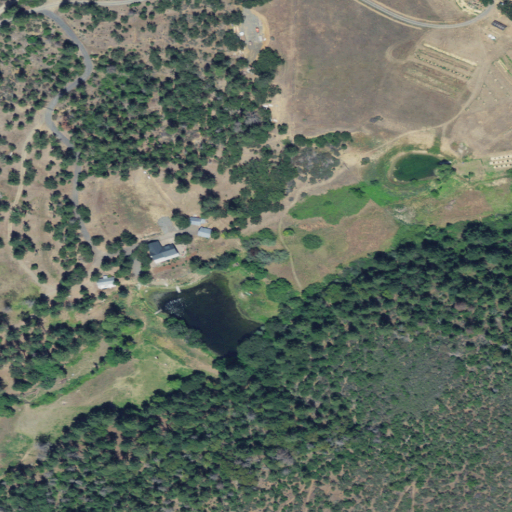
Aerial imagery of valley in Oregon named Grub Gulch containing shrub, evergreen forest, grassland, open development, and low intensity development